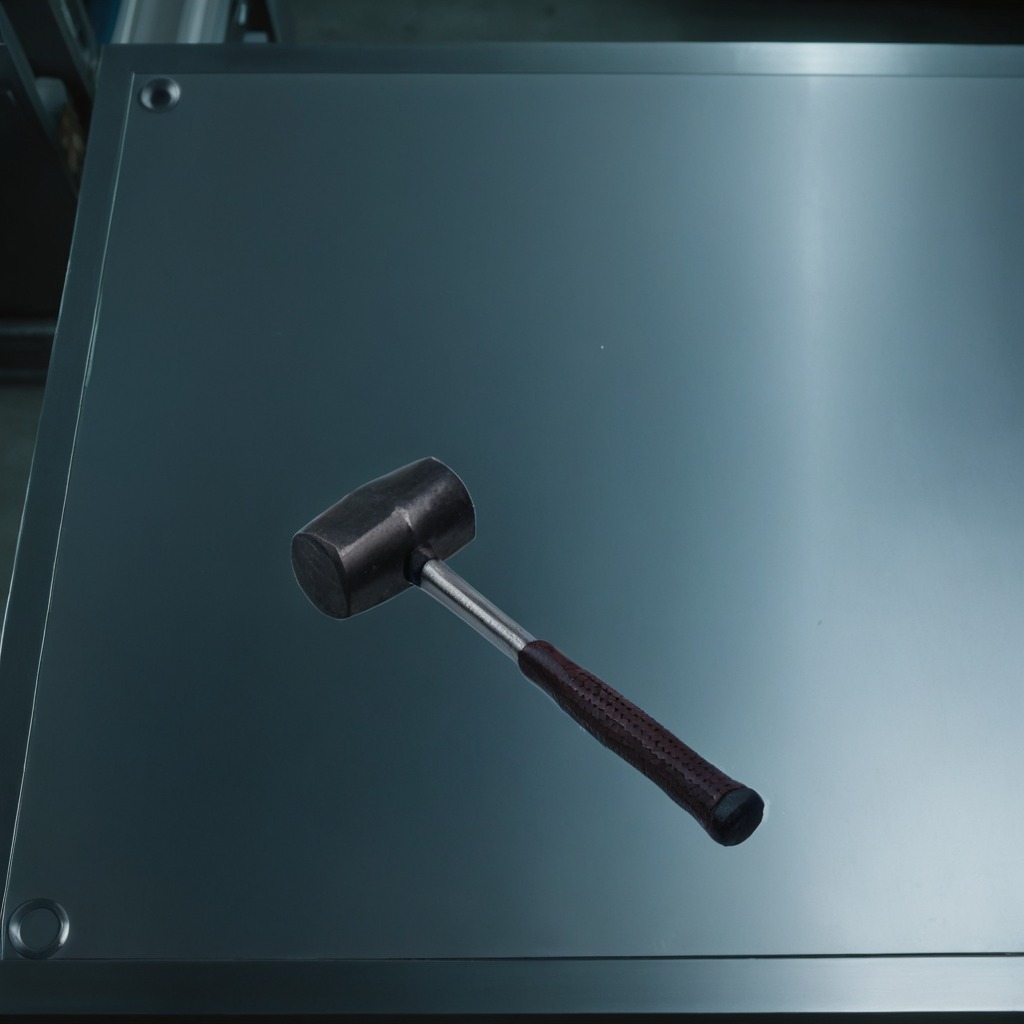
A hammer is lying on the metal table in a machine shop under fluorescent lights.